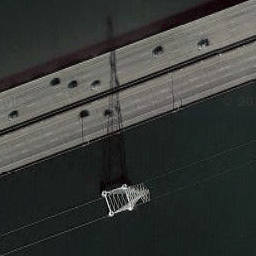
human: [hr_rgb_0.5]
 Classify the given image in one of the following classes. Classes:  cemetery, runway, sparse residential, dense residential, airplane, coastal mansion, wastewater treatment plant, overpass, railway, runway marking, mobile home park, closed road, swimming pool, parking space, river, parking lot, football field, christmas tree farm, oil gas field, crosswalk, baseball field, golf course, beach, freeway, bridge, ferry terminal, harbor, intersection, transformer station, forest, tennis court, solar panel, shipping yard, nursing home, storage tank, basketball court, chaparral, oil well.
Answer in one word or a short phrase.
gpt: bridge